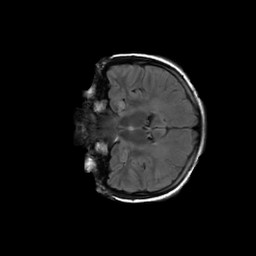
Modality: FLAIR
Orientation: coronal
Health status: ill
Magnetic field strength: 3 T